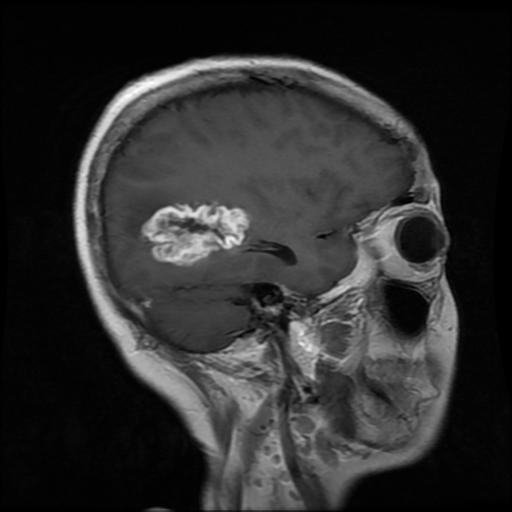
Label: glioma